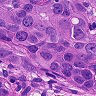
Metastatic tissue present: yes